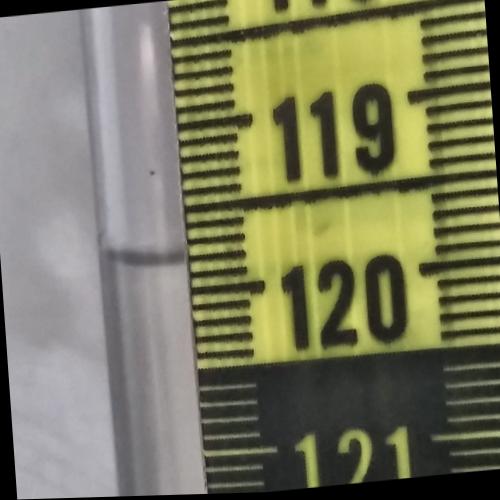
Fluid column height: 119.8 cm